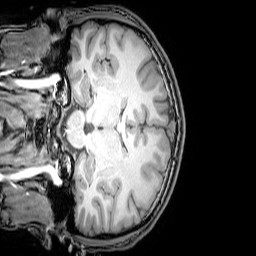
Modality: T1w
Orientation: coronal
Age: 20
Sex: male
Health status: healthy
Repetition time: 0.081 s
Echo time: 0.037 s